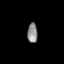
Tissue: skin
Cell type: Epithelial cells
Senescence score: 0.7572
Nuclear area (px): 195
Mean DAPI intensity: 140.559